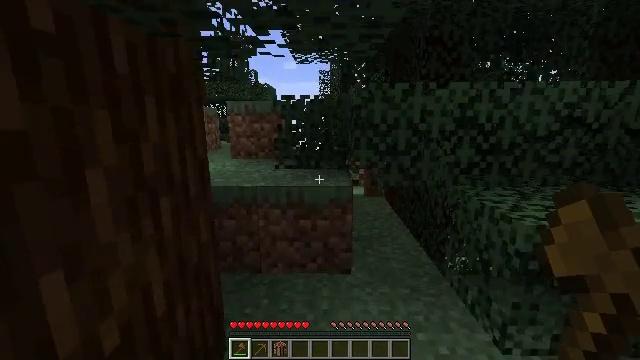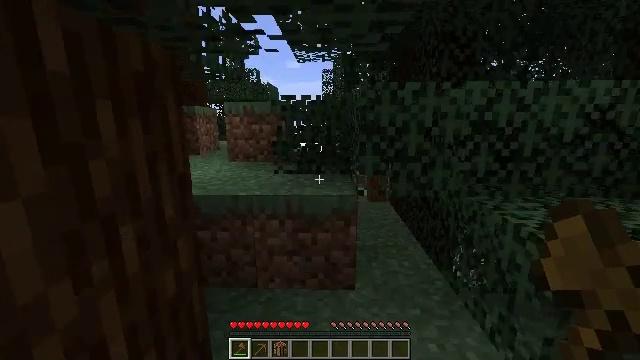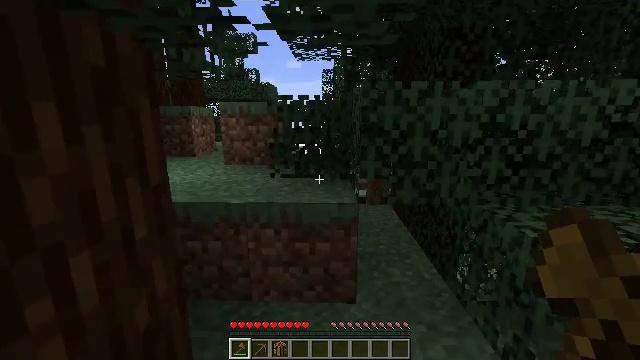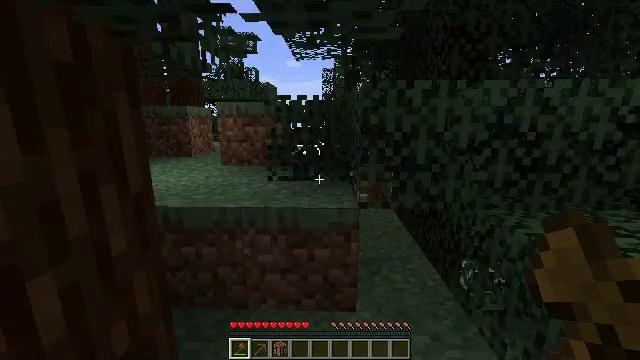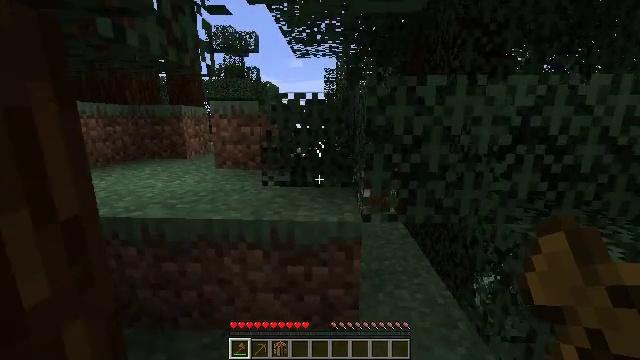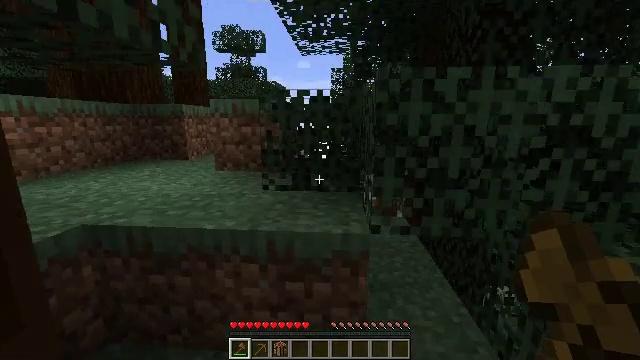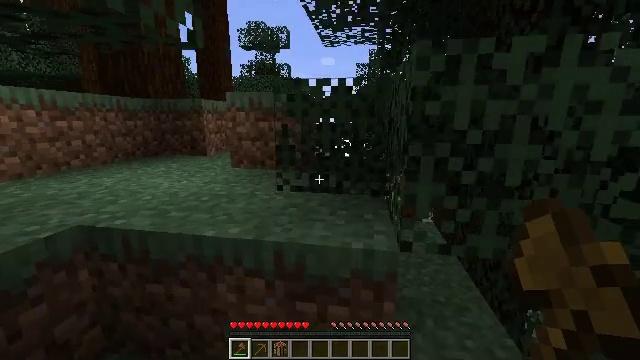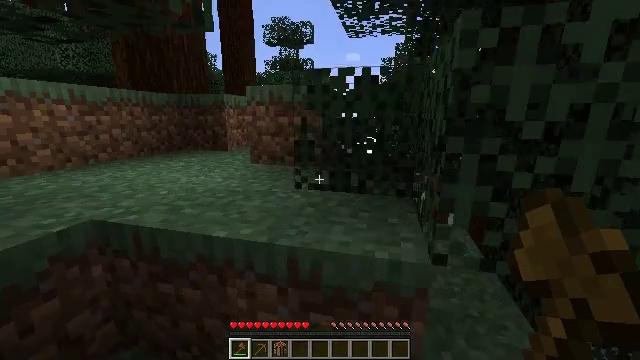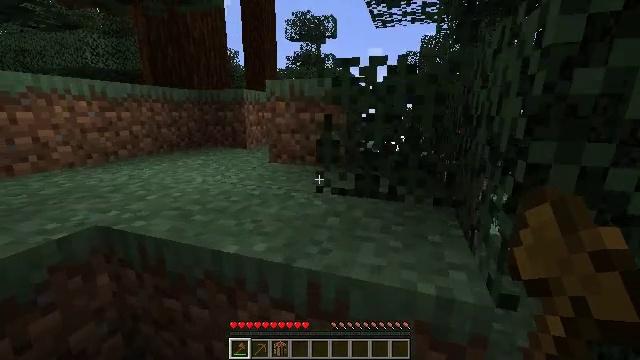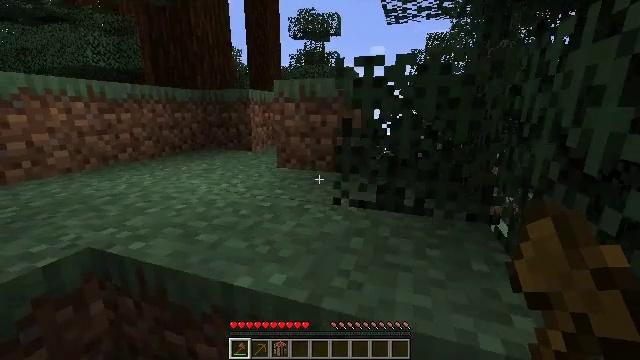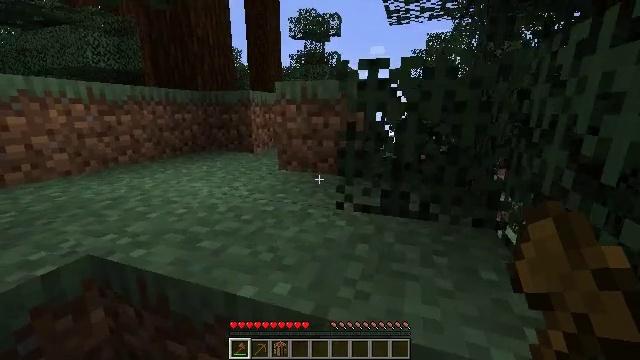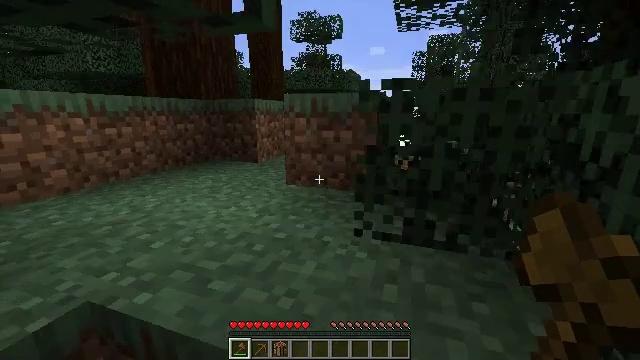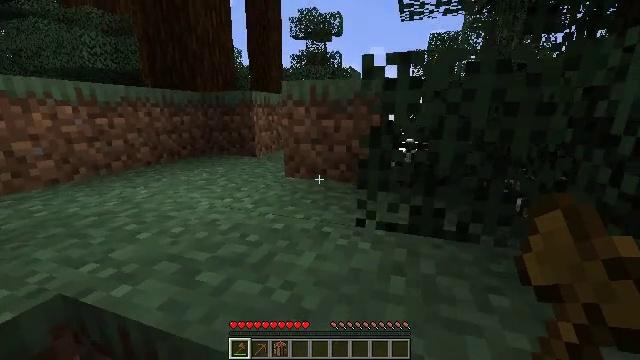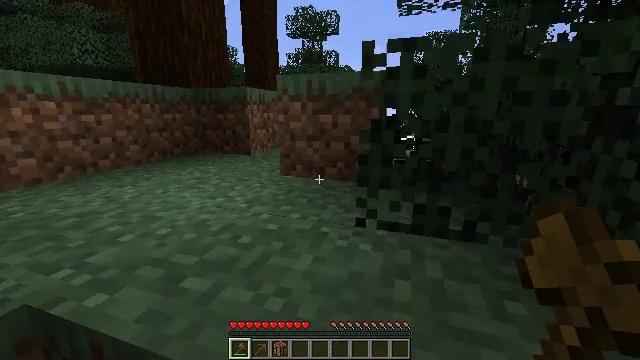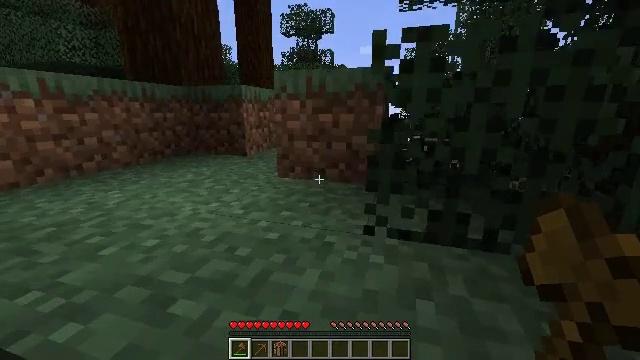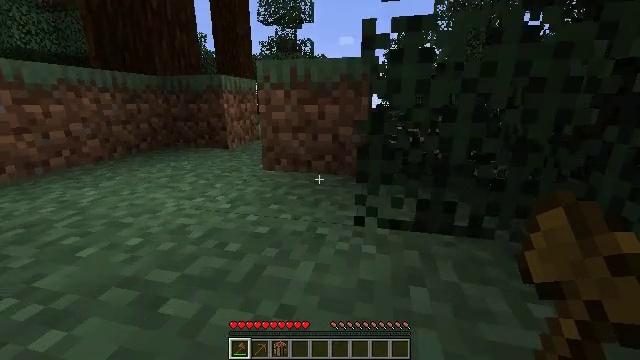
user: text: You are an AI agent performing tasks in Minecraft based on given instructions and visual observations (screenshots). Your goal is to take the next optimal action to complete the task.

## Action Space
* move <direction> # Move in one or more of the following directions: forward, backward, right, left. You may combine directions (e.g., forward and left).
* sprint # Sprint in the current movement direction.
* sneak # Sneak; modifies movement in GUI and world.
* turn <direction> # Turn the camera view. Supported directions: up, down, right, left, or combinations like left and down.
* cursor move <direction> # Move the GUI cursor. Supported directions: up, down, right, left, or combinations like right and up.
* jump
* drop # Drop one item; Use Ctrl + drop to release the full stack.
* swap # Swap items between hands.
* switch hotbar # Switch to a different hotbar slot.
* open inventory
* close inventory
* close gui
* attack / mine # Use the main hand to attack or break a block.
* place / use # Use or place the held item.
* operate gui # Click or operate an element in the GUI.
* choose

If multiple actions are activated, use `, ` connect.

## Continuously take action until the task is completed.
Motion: motion action
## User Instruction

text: Hunt a rabbit.
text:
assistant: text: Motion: move forward
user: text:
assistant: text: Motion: move forward
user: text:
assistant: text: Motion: move forward
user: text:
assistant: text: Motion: move forward
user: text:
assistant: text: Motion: move forward, turn left
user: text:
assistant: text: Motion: move forward, turn left
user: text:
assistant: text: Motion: move forward, turn left
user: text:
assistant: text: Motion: move forward and move left, turn left
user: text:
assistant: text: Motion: move forward and move left
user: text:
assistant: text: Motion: move forward and move left, jump
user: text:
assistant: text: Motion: move forward and move left, jump
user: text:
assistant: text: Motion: move forward, jump
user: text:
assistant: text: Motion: move forward, jump
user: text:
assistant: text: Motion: move forward, turn right, jump
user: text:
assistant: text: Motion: move forward, turn right and down
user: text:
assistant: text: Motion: move forward, turn right and down
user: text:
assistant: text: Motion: move forward, turn right and down
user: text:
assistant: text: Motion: move forward, turn right and down
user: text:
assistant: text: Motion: move forward
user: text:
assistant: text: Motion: move forward
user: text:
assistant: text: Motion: move forward, jump
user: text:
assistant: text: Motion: move forward, jump
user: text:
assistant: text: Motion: move forward, jump
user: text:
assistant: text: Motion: move forward, jump
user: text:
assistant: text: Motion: move forward, jump
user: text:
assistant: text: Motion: move forward, jump
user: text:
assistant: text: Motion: move forward, jump
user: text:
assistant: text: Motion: move forward, jump
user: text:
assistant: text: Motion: move forward, jump
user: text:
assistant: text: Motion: move forward, turn right and up, jump